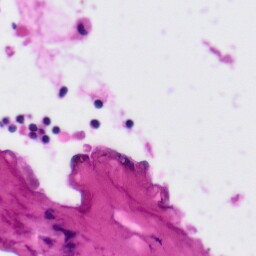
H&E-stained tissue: Tonsil